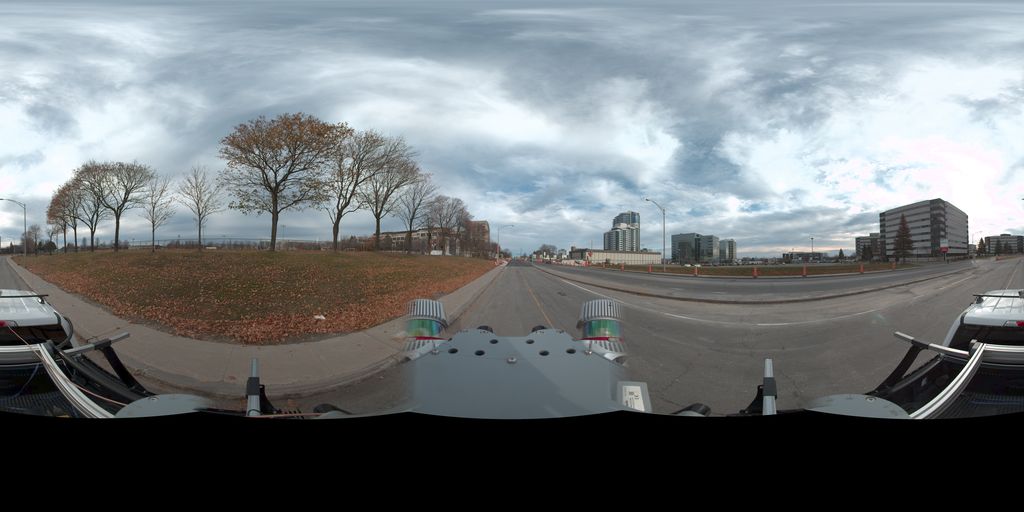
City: quebec_city